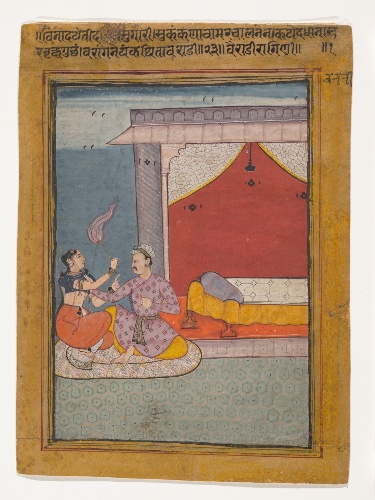
Date: ca. 1605–6
Object type: Folio
Classification: Paintings
Medium: Ink and opaque watercolor on paper
Culture: India (Rajasthan, Bikaner)
Dimensions: 8 1/4 x 6 1/8 in. (21 x 15.6 cm)
Department: Asian Art
Credit line: Gift of Mr. and Mrs. Walter Eisenberg, 1981
Accession year: 1981
Repository: Metropolitan Museum of Art, New York, NY
Tags: Couples|Men|Women|Beds